Question:
I want to automatically accumulate all values in AAA from BBB to gg and many more subsheets.
1. It seems that importrange() cannot be used in the same sheet.
2. I think I have to use apps script, but it's difficult for me.
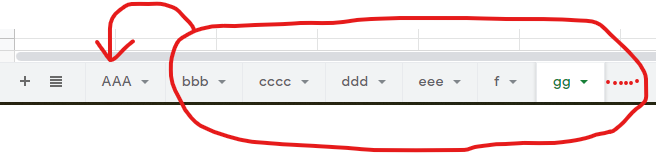
Answer: Try this way
'''
=query({bbb!A:F;ccc!A:F;ddd!A:F},"select * where Col1 is not null")
'''
or by script
'''
function accumulate() {
var ss = SpreadsheetApp.getActiveSpreadsheet()
var sh = ss.getSheetByName('AAA')
sh.clearContents()
var index = sh.getIndex()
ss.getSheets().filter(s => s.getIndex() > index).forEach(function (sheet) {
var data = sheet.getDataRange().getValues()
sh.getRange(sh.getLastRow()+1,1,data.length,data[0].length).setValues(data)
SpreadsheetApp.flush();
})
}
'''